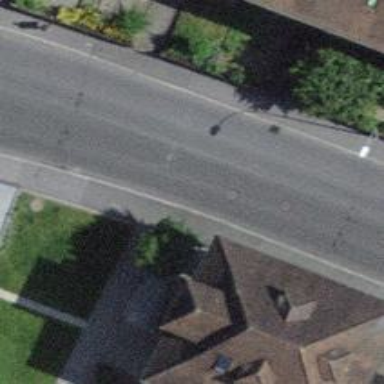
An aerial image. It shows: Kerb barrier.